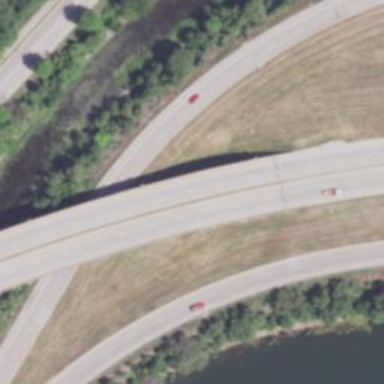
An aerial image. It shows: Bridge over motorway.